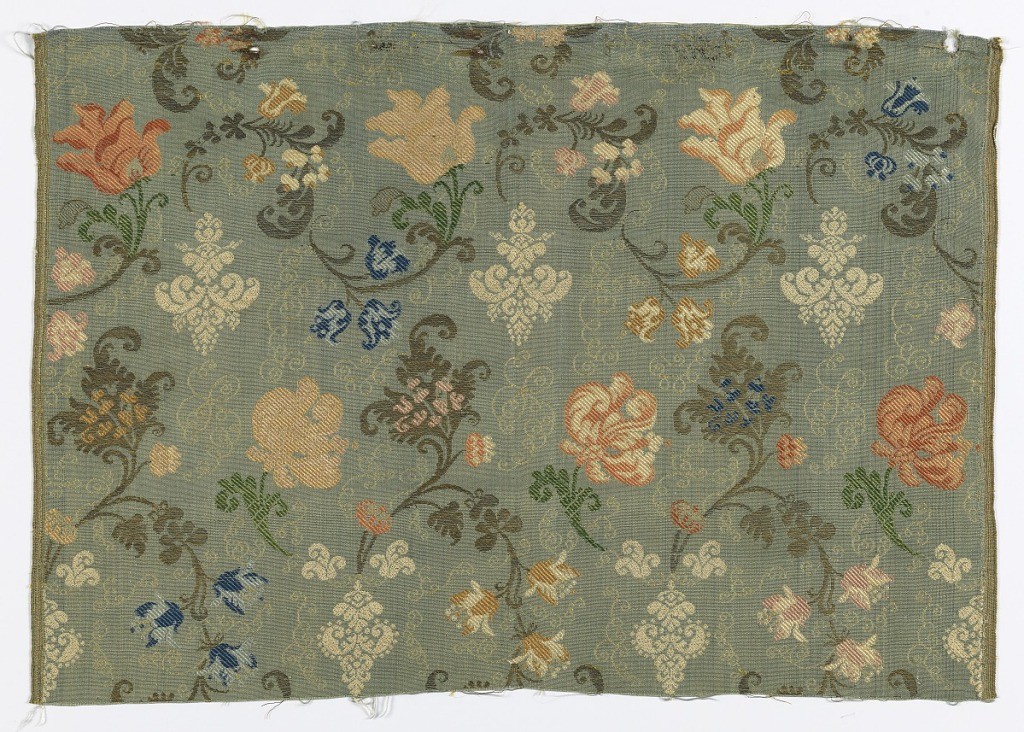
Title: Textile
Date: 19th century
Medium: silk, metallic thread Technique: warp-faced plain weave patterned by continuous and discontinuous supplementary wefts bound on the front in 1/3 twill
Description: Straight repeat of curving floral forms in multiple colors and metallic thread on a blue-gray background.